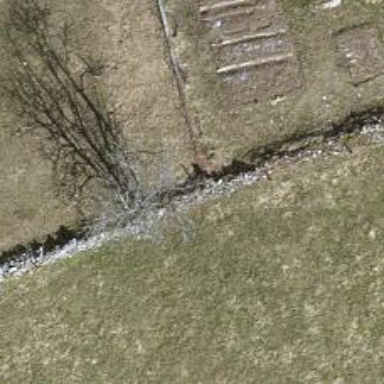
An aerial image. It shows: Dry stone wall barrier.